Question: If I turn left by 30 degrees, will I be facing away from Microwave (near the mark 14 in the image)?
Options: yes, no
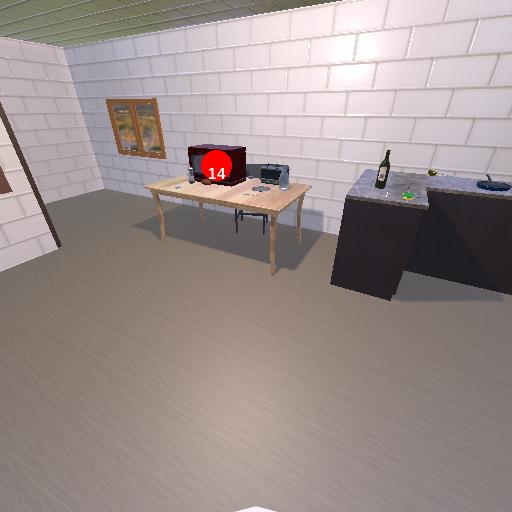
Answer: yes